Question: I've been banging my head against the wall with this, so I've reduced it to the bare minimum:
'''
<html lang="en" ng-app="myApp">
<body ng-controller="main">
<select ui-select2>
<option>12451</option>
<option>23435</option>
<option>3456</option>
</select>
<!-- Scripts loaded here. See the plunker -->
</body>
</html>
'''
'''
angular
.module('myApp', ['ui'])
.controller('main', function (){});
'''
Here's the link to the Plunker: <URL>
I think I'm doing it all right, but it just refuses to initialize the 'select2'.
Here's the error I get:
> Object [[object HTMLSelectElement]] has no method 'is'
Here's a screenshot of the error:

What am I doing wrong here?
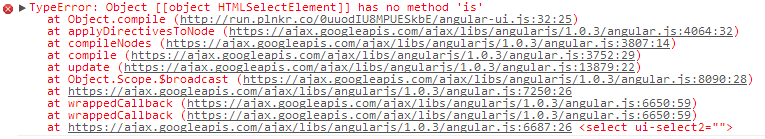
Answer: You need to load jQuery before AngularJS and apparently 'select2.js' before Angular-ui
The following order works fine
'''
<script src="jquery.min.js"></script>
<script src="select2.js"></script>
<script src="angular.js"></script>
<script src="angular-ui.js"></script>
'''
Check the plunker: <URL>
---
Check this other answer: <URL>